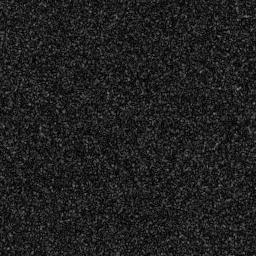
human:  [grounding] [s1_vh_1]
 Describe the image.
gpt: In the satellite image, there is  <ref>1 medium ship </ref> <box>[[67, 16, 77, 25, 0]]</box> located at top right.